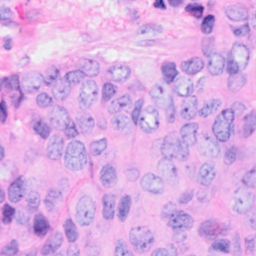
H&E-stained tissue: Breast